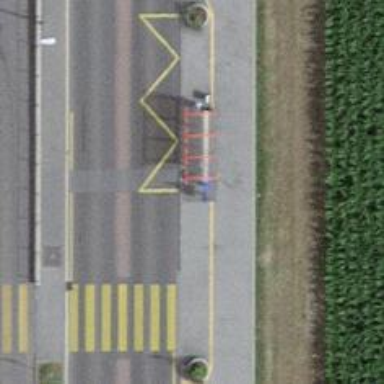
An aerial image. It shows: Bus stop with platform for public transport.